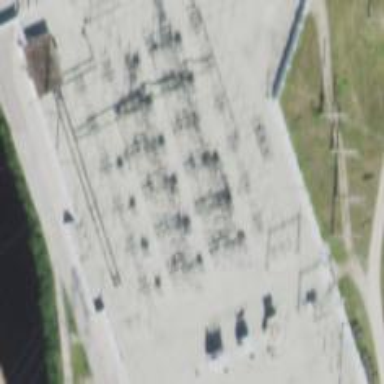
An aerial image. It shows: Switch used for power control.